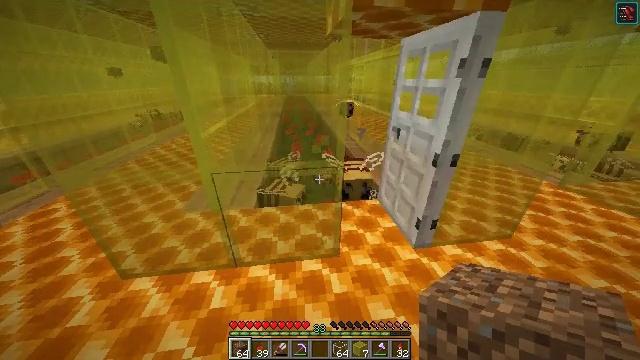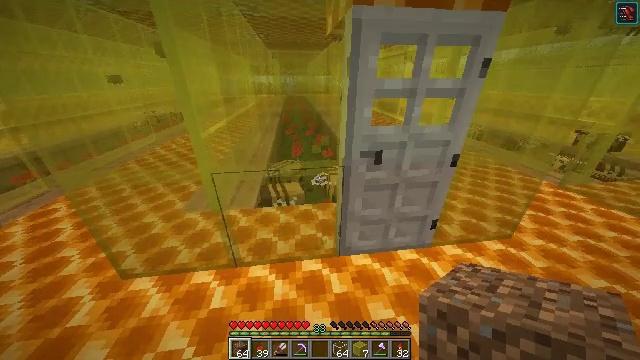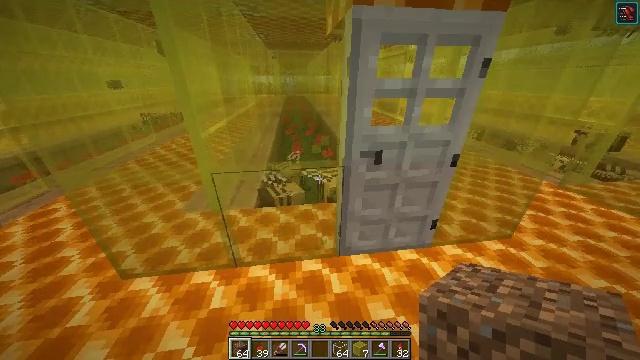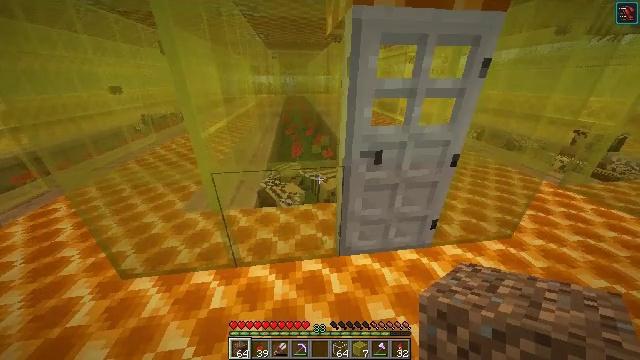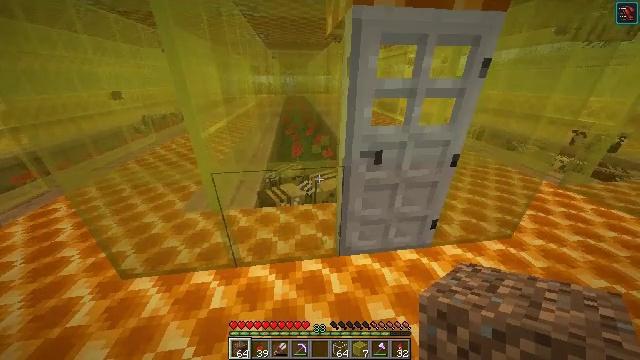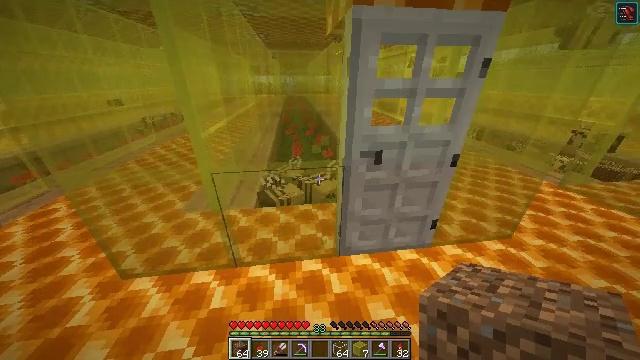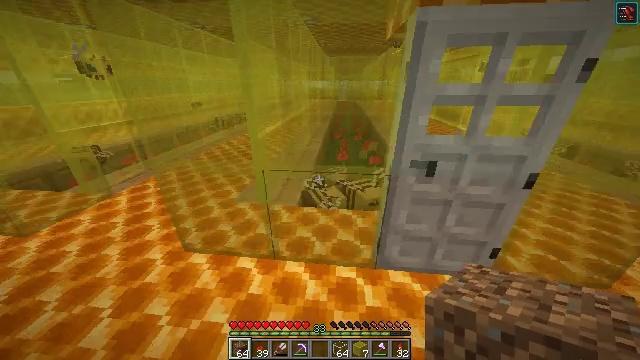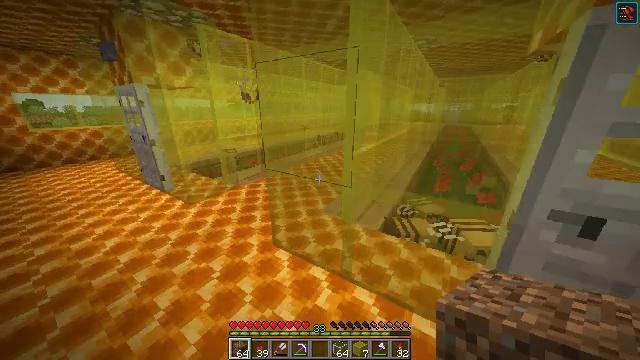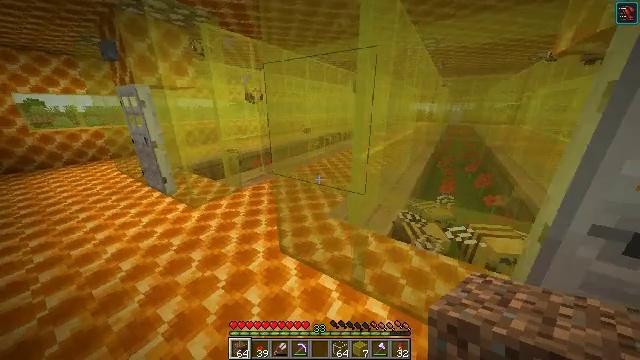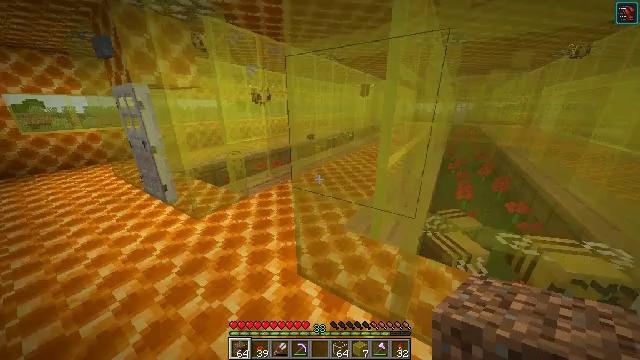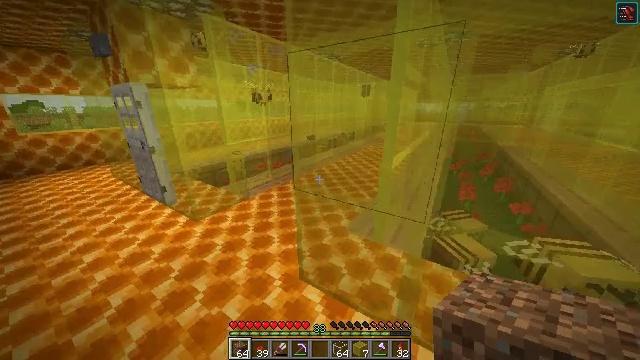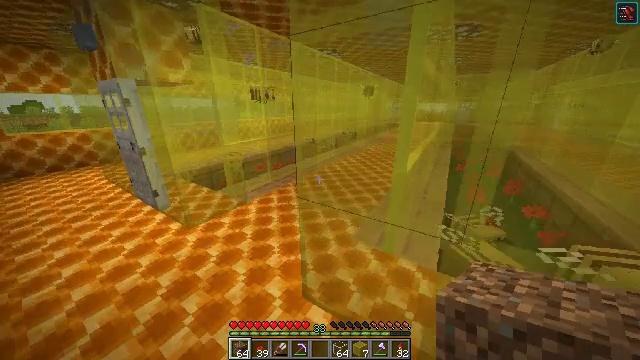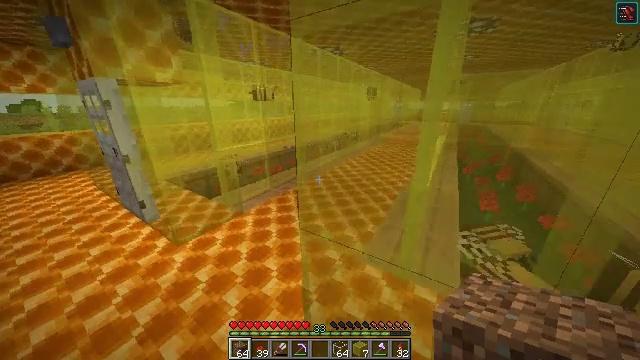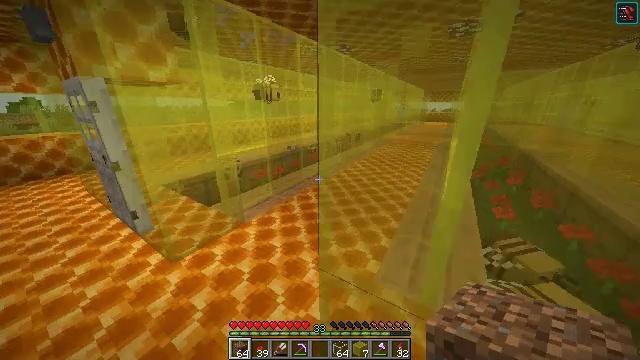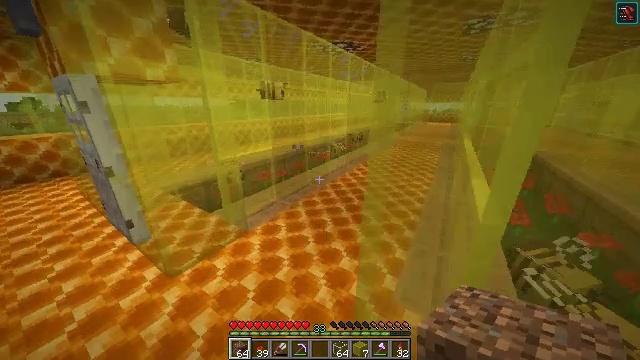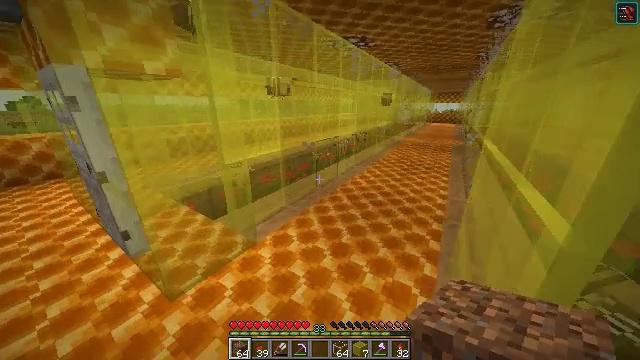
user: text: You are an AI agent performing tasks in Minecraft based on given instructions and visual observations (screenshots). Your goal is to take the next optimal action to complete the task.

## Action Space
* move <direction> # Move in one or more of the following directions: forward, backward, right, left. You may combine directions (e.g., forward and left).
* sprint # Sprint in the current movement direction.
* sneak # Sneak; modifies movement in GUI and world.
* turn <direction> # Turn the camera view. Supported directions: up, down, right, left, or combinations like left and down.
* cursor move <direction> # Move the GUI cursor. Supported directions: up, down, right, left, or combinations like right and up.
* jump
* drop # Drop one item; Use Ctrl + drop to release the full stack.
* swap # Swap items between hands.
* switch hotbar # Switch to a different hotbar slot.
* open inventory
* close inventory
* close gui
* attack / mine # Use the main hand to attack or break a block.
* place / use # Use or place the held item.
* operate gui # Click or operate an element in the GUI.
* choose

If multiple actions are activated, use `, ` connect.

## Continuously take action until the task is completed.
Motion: motion action
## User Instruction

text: Make a honeycomb block with honeycombs on the crafting table.
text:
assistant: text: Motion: no_op
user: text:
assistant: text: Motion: no_op
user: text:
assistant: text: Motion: no_op
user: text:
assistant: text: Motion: no_op
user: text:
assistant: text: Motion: no_op
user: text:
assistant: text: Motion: turn left and up
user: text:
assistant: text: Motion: move forward and move left, turn left and up
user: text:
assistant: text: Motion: move forward and move left
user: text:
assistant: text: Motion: move forward
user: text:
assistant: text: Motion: move forward
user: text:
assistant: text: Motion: move forward
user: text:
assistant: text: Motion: move forward and move left
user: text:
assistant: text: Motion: move forward and move left
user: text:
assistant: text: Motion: move forward and move left
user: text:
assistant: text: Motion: move forward and move left
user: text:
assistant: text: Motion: move left
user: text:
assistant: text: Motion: move left
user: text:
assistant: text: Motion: move left
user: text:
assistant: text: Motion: move left
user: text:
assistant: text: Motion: move left
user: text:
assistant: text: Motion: move forward and move left
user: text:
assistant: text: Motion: move forward and move left
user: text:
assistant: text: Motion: move forward and move left
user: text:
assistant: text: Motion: move left
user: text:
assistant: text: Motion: no_op
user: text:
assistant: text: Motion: turn right
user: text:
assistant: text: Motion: turn right
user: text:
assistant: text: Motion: no_op
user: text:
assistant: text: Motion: no_op
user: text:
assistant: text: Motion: no_op